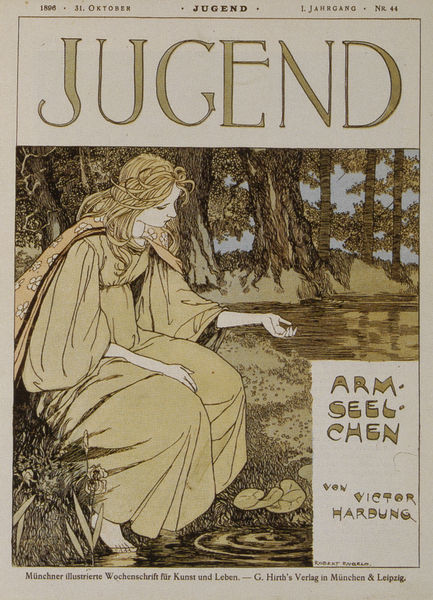
Titel: Titel-Illustration aus "Jugend", 1.Jg. Nr. 44
Künstler: Robert Engels
Standort: München
Institution: Stadtmuseum
Schlagwörter: baum, blau, blätter, fuß, hand, himmel, laub, wasser, weiß, bäume, gelb, landschaft, mädchen, ocker, see, sitzen, teich, ufer, äste, bewegung, blumen, braun, frau, geste, grau, haar, kleid, zeichnung, dame, gras, rasen, wiese, beige, blond, jung, arm, arme, geschichte, einsamkeit, natur, schilf, spiegelung, stamm, wind, zweige, einsam, gewand, gold, haare, sitzend, blatt, pflanze, pflanzen, locken, wald, kreis, füße, holzschnitt, schrift, wellen, papier, haltung, grafik, graphik, jugendstil, ziffern, sitzt, stil, allein, zehen, buch, münchen, jugend, druck, titel, künstler, illustration, text, zeitschrift, zeitung, manifest, beschriftung, plakat, literatur, mucha, titelblatt, kunst, flora, programm, heft, magazin, titelbild, poster, leben, zahl, strudel, tümpel, nymphe, rinde, sage, märchen, seerosen, seeufer, seerose, wien, art deco, hirth, tropfen, wochenschrift, ausgabe, am see, armseelchen, emoire, endell, fauan, harbung, hardung, kontemplation, kreisel, künstlergemeinschaft, nummer, seele, uschlaggebend, victor hardung, victor marburg, wende, zeitscrift